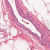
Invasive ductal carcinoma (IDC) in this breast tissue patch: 0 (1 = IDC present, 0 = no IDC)